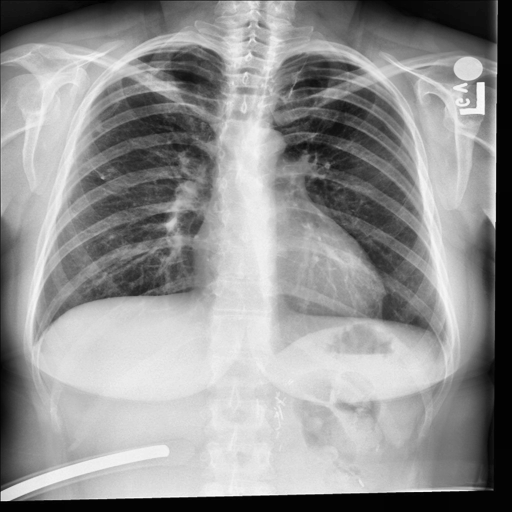
Finding: NORMAL